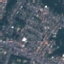
Land use / land cover: Residential